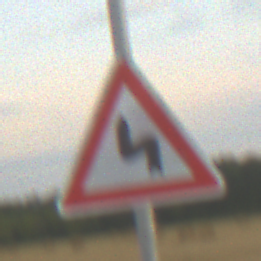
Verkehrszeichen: DoppelkurveZunaechstLinks
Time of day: SunriseSunset
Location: Outdoor (RoadRail)
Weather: PartlyCloudy
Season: NotSpecified
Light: Natural